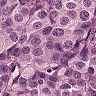
Metastatic tissue present: yes